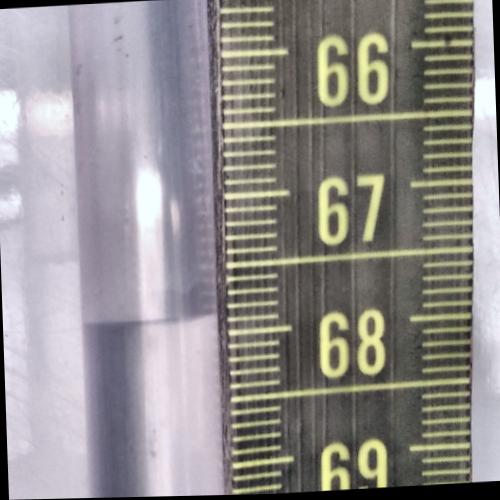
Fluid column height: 67.9 cm